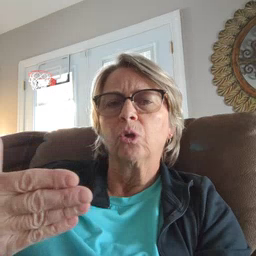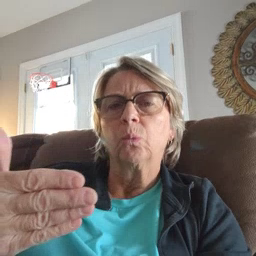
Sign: thankyou